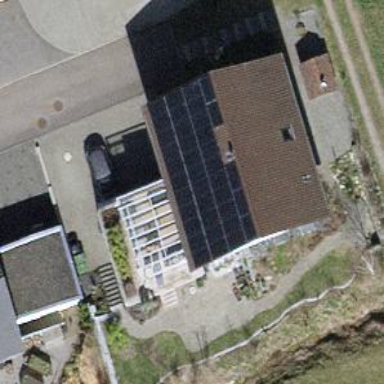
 consisting of solar photovoltaic panels."